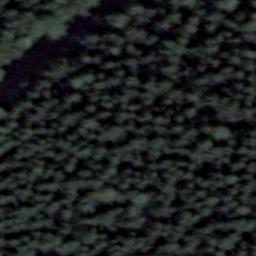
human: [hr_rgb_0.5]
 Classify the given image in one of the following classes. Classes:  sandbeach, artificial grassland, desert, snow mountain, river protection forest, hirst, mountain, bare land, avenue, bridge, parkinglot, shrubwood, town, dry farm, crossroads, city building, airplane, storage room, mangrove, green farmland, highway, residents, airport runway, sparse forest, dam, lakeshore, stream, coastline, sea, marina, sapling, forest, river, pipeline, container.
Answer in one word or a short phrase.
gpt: forest